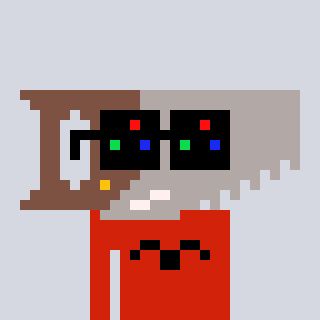
a pixel art character with square black sunglasses, a saw-shaped head and a red-colored body on a cool background